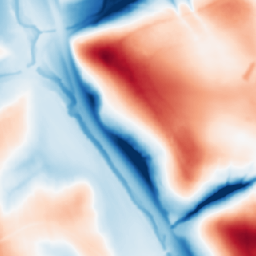
Category: multiscale
Decomposition family: dog_multiscale
Decomposition parameters: sigma_ratio: 2
n_scales: 5
base_sigma: 1
Upsampling method: nearest
Upsampling parameters: scale: 8
Upsampling scale: 8